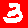
Digit: 3